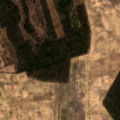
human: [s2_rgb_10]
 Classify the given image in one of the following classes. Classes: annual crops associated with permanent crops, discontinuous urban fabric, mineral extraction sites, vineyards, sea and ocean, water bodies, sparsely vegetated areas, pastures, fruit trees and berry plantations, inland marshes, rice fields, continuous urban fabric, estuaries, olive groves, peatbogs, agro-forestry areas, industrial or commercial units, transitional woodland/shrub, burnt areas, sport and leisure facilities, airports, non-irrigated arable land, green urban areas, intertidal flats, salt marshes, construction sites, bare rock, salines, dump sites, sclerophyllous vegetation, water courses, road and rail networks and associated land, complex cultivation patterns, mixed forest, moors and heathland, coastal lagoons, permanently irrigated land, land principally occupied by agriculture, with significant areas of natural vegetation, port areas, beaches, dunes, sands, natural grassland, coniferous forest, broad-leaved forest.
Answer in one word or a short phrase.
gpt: non-irrigated arable land, coniferous forest, mixed forest